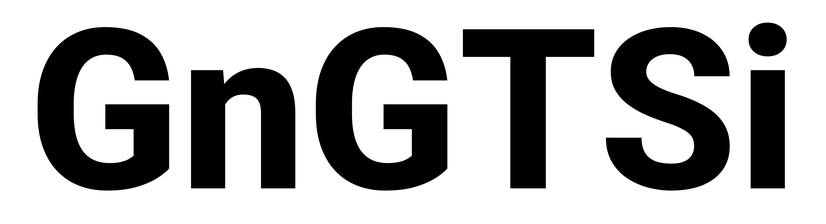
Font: Roboto_ExtraBold